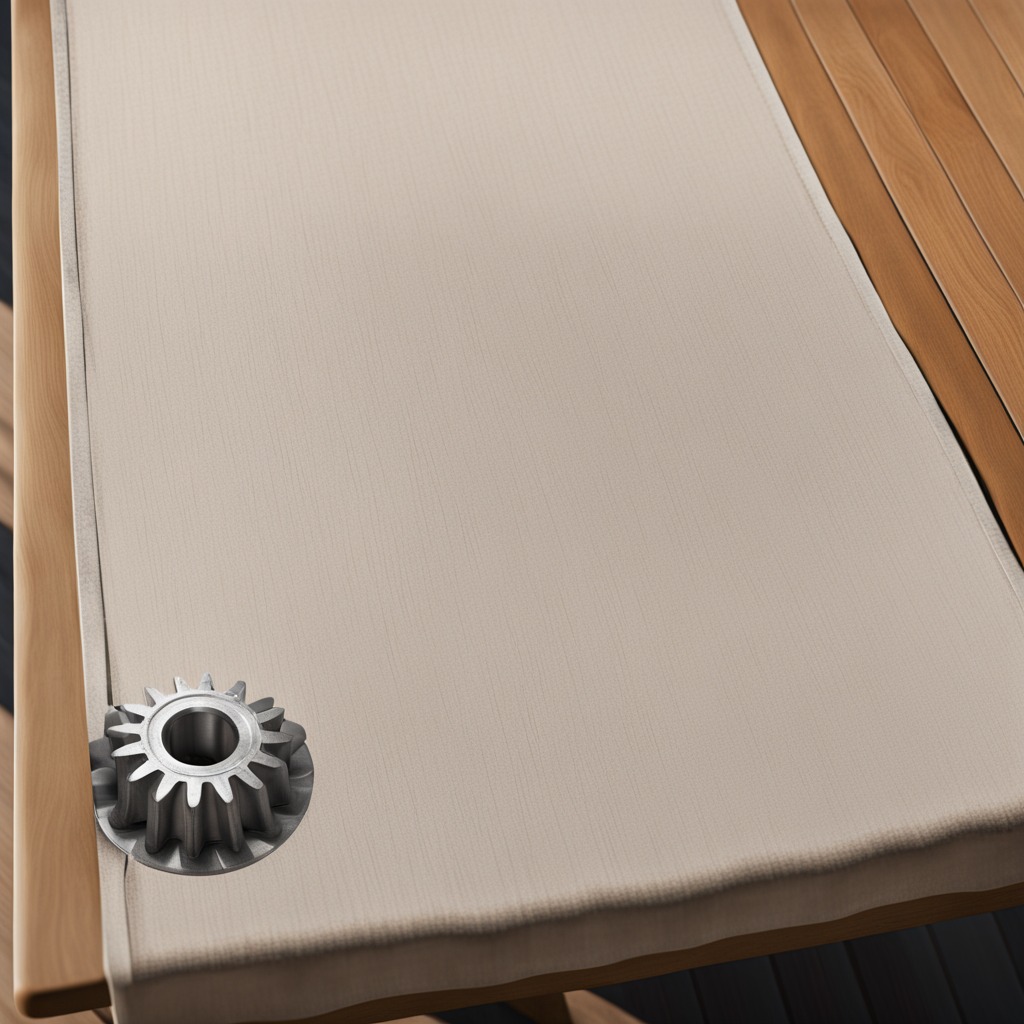
A steel gear with teeth lies on the wooden table.